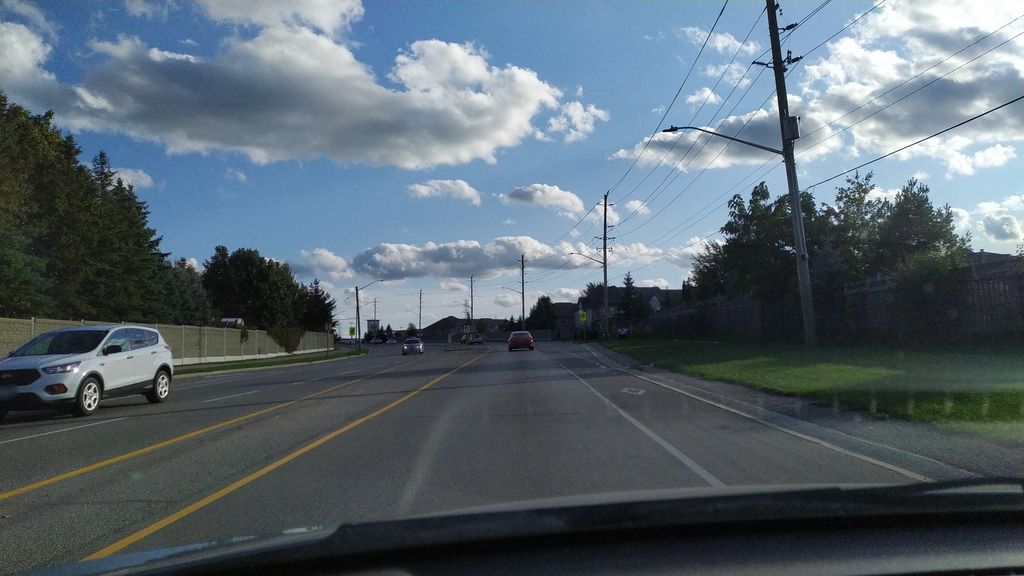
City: kitchener-waterloo